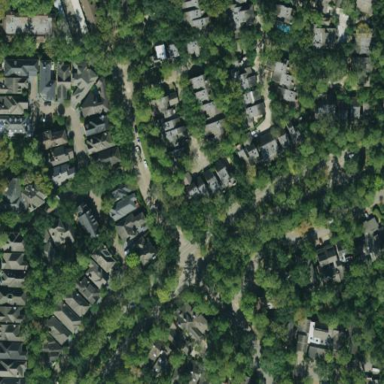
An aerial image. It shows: Residential area with townhomes.